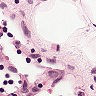
Metastatic tissue present: no